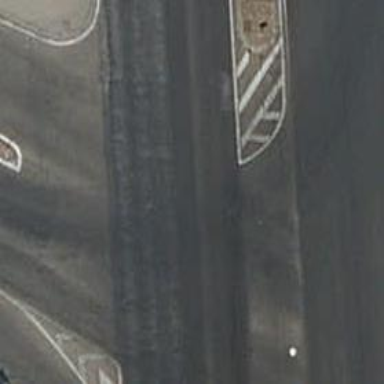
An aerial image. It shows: Road with traffic signals.